Question: Note: This is a rough copy i didnt include constraints, weak entities, ..., etc yet. I still need to have a solid understanding of this question.
Questions:
1. To keep track of what theater company manages performer, what performer is in two theatre companies do i have to make a unique code for each entity set in other entity sets to keep track of them?
2. Can start_Location simply point to Place for the theatre company entity?
3. Can an Actor be Born in a place or does it have to have a attribute that points to place?
4. Do my relationships so far make sense?
5. Are there any redundant attributes such as Short_Descript in Plays?
6. Can i make an attribute in Place called "Town, State/Department/Province"? Or does it have to be a composed attribute?
Please note: I will be editing and updating my diagram if I have more questions and such...
I would appreciate any suggestions or hints.
ERD:

An actor is born in a place and he/she lives presently in a place (this information is mandatory).
We store in the database only the last known place where the actor lives.
We need the following information for an actor: actor number, actor name , date when actor was born, and date when actor died (check if died > born).
An actor is a performer, or/and a theater director.
We store for performer the date when he/she started to perform.
We store for theater director the date when starts his/her last employment as theater director
We consider in DBActors the following types of plays: drama, comedy and tragedy.
For each we like to store the following data: play's number , play's title , play's short description , year when it was written ,date when it was first presented on stage(p_date_p, date).
For dramas we store also the drama type,name of the main positive character, and name of main negative character.
The drama type is one of the following:
"classical", "medieval", "renaissance", "nineteenth-century", "modern", and
"contemporary"
For comedies we store the comedy type, the name of main
character , and the name of the second character
The comedy type is one of the following: "ancient mroman", "ancient greek", "farce", "comedy of humors", "comedy of manners",
"commedia dell'arte", and "theater of absurd";
For tragedies we store the tragedy type(t_type, varchar(20)),and name of main
character
The tragedy type is one of the following: "Greek", "Roman", "Renaissance", "Neo
-classical", and "Modern"
A play is written by one or many dramatists
It is possible that we do not know the dramatist for certain plays.
We store in the database all known plays even if they were not performed ("closet plays")
Some actors are also dramatists.
We store in the database all known mdramatists.
An actor is hired by a unique theater company at any timestamp
He/she will stay in the same company the whole year when he/she was hired.
We store in the database the year when he/she was hired by the theater company
(small integer)
It is possible that the actor changes the theater company where he/she is
working during his/her life many times. It is possible that an actor is hired by the same company many times in different years. He/she can perform in
one or many plays (at least one)
which are presented by theater companies.
It is possible that an actor is hired by a theater company and performs in a play presented by another theater company.
It is unusual but possible that the same performer plays in the same play
presented by different theater companies. A theater company performs/presents
one or many plays every year.
Same play can be performed by one or many distinct theater companies.
We like to store in the database the date when the play starts to be performed
by a theater company.
It is possible that the same play is performed by different theater companies starting at same date.
We need to store for a dramatist his/her dramatist number,his/her name.
A dramatist wrote one or many plays(at least one).
The information to be stored in the database for each theater company
is: theater company number,theater company name , date when the
theater company started.
For each theater company we store in the database
the first location (place) where the theater company started
There might be more than one theater company starting in the same place.
A theater company must hire at least one actor.
Each theater company has a unique theater director.
He/she starts his/her work at a specific date.
It is possible that the same theater company has different theater directors but at distinct times and the same theater director manages different
theater companies in distinct times(never at the same date).
It is possible that the same theater director manages the same
theater company at different dates.
The information to be stored for place is: place number, town and state/department/province, place country
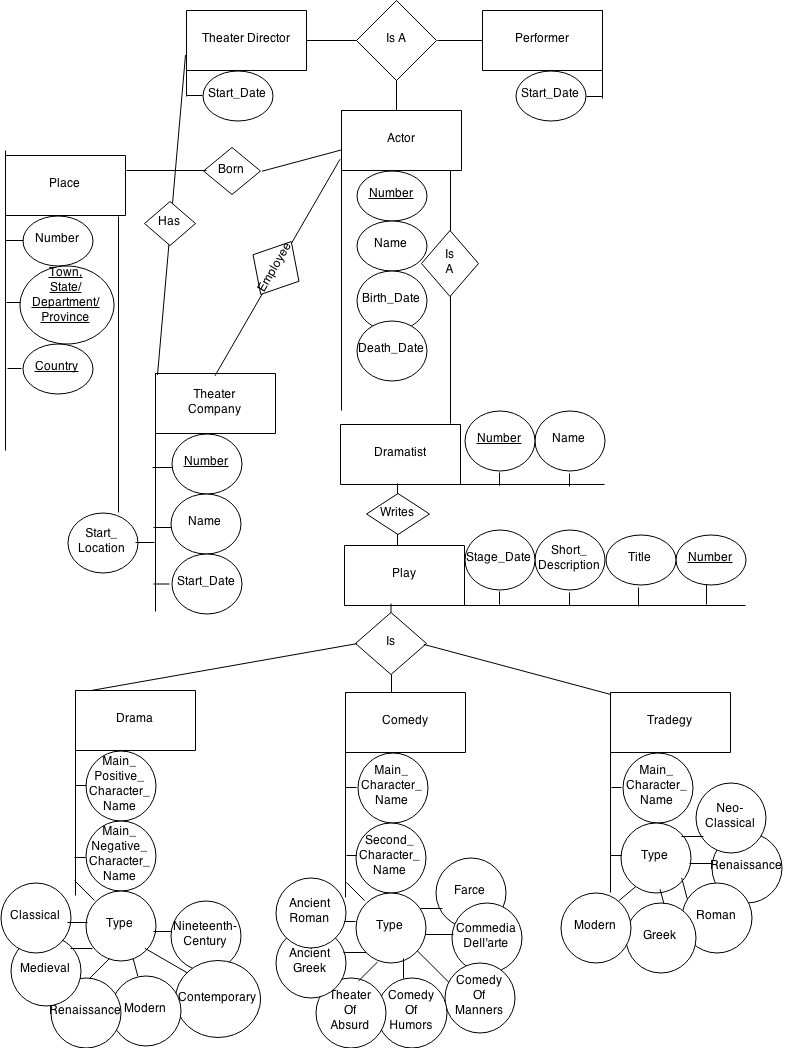
Answer: Here are my responses to your questions:
1. Whenever you look at two tables and see a Many to Many relationship, you can solve the problem easily using a linker table. Also known as a junction table "is a database table that contains common fields from two or more other database tables within the same database. It is on the many side of a one-to-many relationship with each of the other tables. Junction tables are known under many names, among them cross-reference table, bridge table, join table, map table, intersection table, linking table, many-to-many resolver, link table, pairing table, transition table, crosswalk, associative entity or association table." Wikipedia example You saw me use these tables in your previous question. In this case you are stating that an actor can be managed my many Theater Companies and A Theater Company and also manage many Actors. This is a many to many so if you created a link table in between those tables for every relastionship between the two you'd add a new row in the link table that only contains a theater Company id and an actor id. If an actor was managed by many theater companies then you'd add several rows to the link table each holding the same actor id but each row having a different theater company's id.
2. Yes, you can have start_Location point directly to place. This means that that Start_Location attribute must be a Foreign Key (FK) pointing the theater company to the Primary Key (PK) of the related Place record.
3. By all means an actor can be born in a place, but just like above, you need a column in Actor, that is a FK to the Place Table's PK. You could call this column Birth_Place and all it'd hold is the PK of the record in Place that relates to the actor's birth place. This column would also need to be NOT NULL because all actor's need a Birth_Place.
4. So far it seems like your diagram will work to solve this problem, yes. Just see question 1's answer for that follow up addition.
5. You're getting good at removing redundancies. Your diagram looks good. The only suggestion, I'd make is why do you have a play table and then 3 separate play type tables? Why not add them together in on Table called Play. It'd sit exactly where Play currently sits in your diagram and contain the same attributes it already does, but you also add the following: a. Type - Would be a string that you could place "Drama", "Comedy", or "Tradegy" in so you'd know exactly what type of play it is. Also this would allow you to add future play types to the plays table and not have to add a whole new table to the DB. b. Sub_Type - Would also be a string and hold the type that you currently have under the separate tables. They are all essentially the same attribute in each table and would just hold different type descriptors depending on the parent Type. c. Main_Character - Would be a string that holds the main character, because in your three separate tables, you have main characters. You're just calling them 3 separate things. (get the direction I'm going in here? ) d. Secondary_Character - Would be a string that holds the secondary character. You have a secondary character in your dramas and comedies, but non in your tradegies so in tradegy records this column would wind up being null. See what I did there? You now have one table where you used to have 4, and in that one table you can retrieve all the same information you had in those 4 separate tables. Hopefully that'll make your life easier.
6. You can do whatever you like, but I'm assuming you mean by best practices and it would be generally considered best practice to separate this single attribute into it's Simple attribute sub parts. I.E. make it a composed attribute.